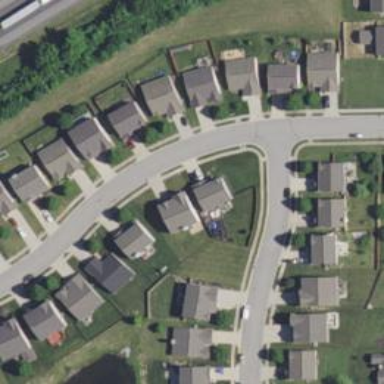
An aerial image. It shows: Asphalt road in residential area.